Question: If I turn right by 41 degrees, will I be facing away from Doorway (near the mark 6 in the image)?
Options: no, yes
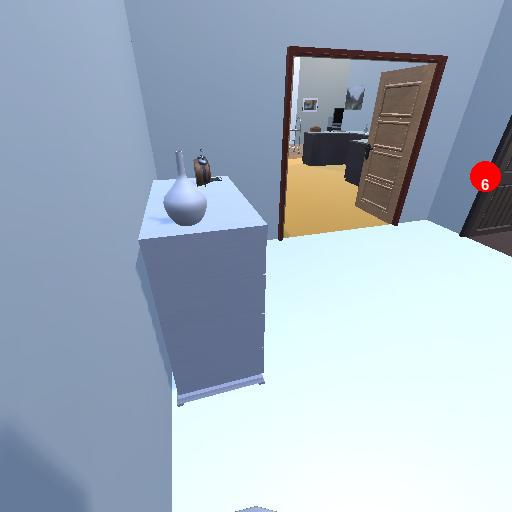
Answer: no